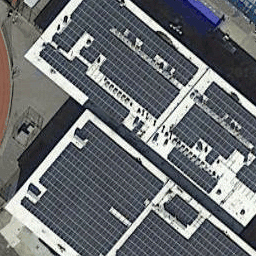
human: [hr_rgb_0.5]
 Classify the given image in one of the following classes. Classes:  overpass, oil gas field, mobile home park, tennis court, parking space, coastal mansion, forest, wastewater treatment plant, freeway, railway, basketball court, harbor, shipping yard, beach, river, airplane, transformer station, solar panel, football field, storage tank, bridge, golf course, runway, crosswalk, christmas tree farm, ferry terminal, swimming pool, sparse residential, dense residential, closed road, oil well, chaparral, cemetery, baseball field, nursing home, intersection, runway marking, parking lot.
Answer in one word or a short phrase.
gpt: solar panel